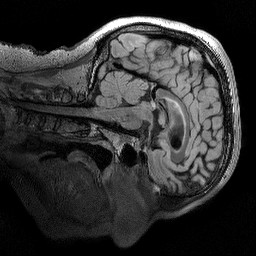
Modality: T2w
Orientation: sagittal
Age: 57
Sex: male
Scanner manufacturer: siemens
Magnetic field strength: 3 T
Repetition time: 5 s
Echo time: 0.386 s